Question: I'm using asp.net mvc 3 to stream resized images. But the output of the image is greyish and blury eventhough I've set smoothingmode and interpolationmode to highbiqubic.
'''
public ActionResult ImageTEST(int fileID, int width, int height)
{
var file = _fileRep.GetFile(fileID);
byte[] newFile;
float ratioX = (float)width / (float)file.Width;
float ratioY = (float)height / (float)file.Height;
float ratio = Math.Min(ratioX, ratioY);
int newWidth = (int)(file.Width * ratio);
int newHeight = (int)(file.Height * ratio);
using (var resizedImage = new Bitmap(newWidth, newHeight))
{
using (var source = new Bitmap(new MemoryStream(file.FileContent)))
{
using (var g = Graphics.FromImage(resizedImage))
{
g.SmoothingMode = SmoothingMode.HighQuality;
g.InterpolationMode = InterpolationMode.HighQualityBicubic;
g.DrawImage(source, 0, 0, newWidth, newHeight);
}
}
using (var ms = new MemoryStream())
{
resizedImage.Save(ms, System.Drawing.Imaging.ImageFormat.Jpeg);
newFile = ms.ToArray();
}
}
return new FileContentResult(newFile, "image/jpeg");
}
'''
Result:

The right one is the exakt same picture but resized in photoshop.
How can I tune this to make quality much better?
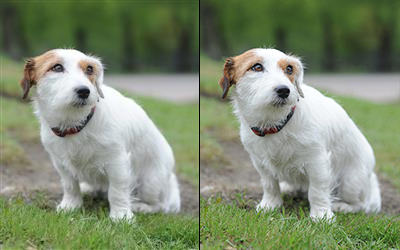
Answer: First, try to save in a higher quality.
'''
EncoderParameters ep = new EncoderParameters();
ep.Param[0] = new EncoderParameter(System.Drawing.Imaging.Encoder.Quality, (long)100);
foo.Save(filename, ici, ep);
'''
If that is not satisfiable, you may need to use other libraries such as Emgu cv.
The grey problem may because that the color space (AdobeRGB or sRGB) of original image and the one you saved are not the same.